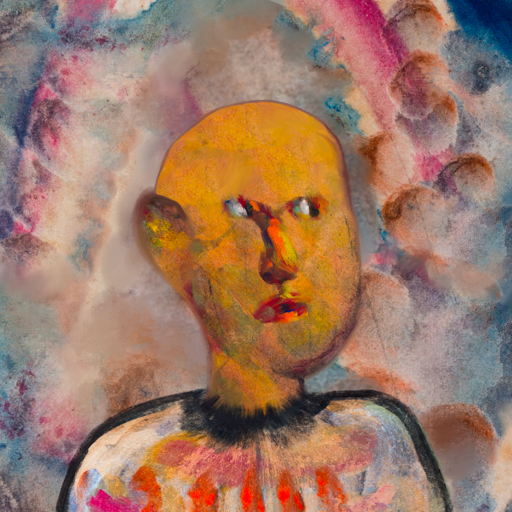
Background: Rupkatha, Head And Neck Side: Gypsy_Mother, Face Side: An_Impression, Bust: Childish, Hair Side: Blank, Head Accessory: Blank, Second Necklace: Blank, Necklace: Blank, Baby: Blank